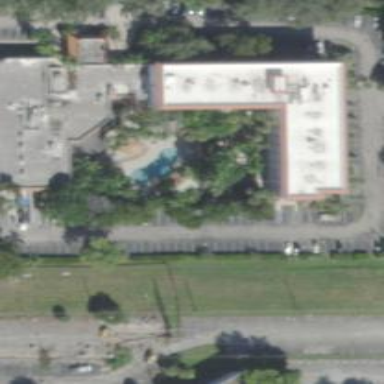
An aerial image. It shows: Hotel building.